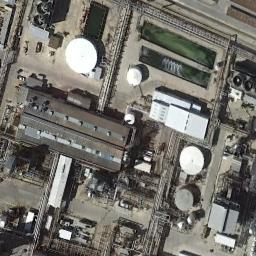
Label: storage_tank